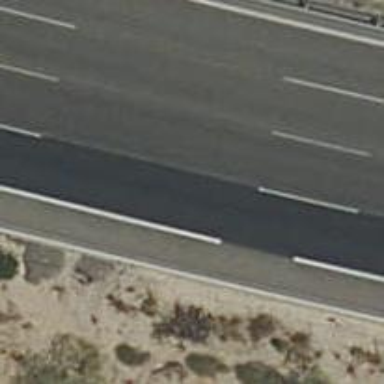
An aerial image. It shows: Asphalt motorway.